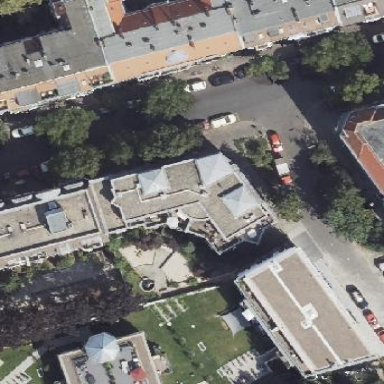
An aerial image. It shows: Part of building is shown in the image.